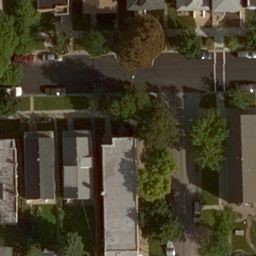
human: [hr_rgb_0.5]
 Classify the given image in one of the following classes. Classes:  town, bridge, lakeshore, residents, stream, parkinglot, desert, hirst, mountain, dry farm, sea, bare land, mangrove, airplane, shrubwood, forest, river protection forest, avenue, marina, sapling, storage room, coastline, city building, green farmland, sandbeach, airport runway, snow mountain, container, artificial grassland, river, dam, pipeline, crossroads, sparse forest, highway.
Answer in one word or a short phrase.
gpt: residents